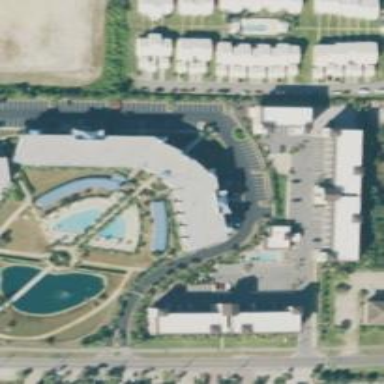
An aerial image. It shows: Apartment building for tourism.